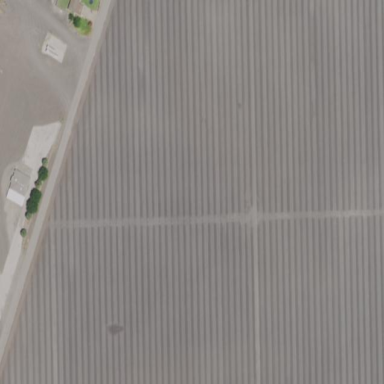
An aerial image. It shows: Farmland with fields for crop cultivation.